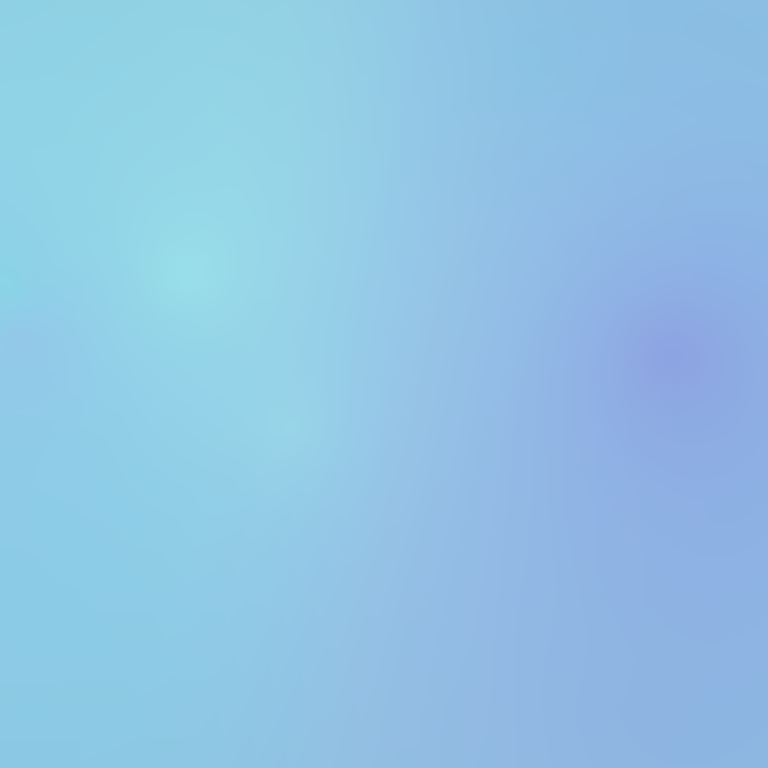
Abstract light effect, smooth gradient from soft blue to light purple, calm atmosphere, diffuse glow, no room, no furniture, no objects.